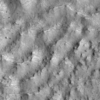
Label: not_dusty